Question: Not sure how to go about modelling medication taken at a point in time in a relational database. Each way I have thought of so far seems to have redundant data.
Need to be able to have a user say I took x tablets or y mg of some drug.
Currently I have a Diary table, which has a One to Many relationship with Entries. Each entry has description, date, time etc, which are all fine. But I want to be able to have the amount of medication taken.
Current thinking is to have a Drug table, which has a recursive many to many relationship with itself, so that one Drug can contain multiple other drugs, or itself may be the active ingredient.
So for the drug 'codeine' the active ingredient is 'codeine' (not actually the active ingredient, but illustrates the point)
But you also have drugs such as cocodamol, which contains codeine and paracetamol. So has to map to both the 'codeine' row and the 'paracetamol' row.
How would I be able to have a user with a diary, add an entry to say:
I took 2 cocodamol of 30mg codeine and 500mg paracetamol strength?
As a raw data structure it would be something like (ignoring all database parts):
'''
{'diary':
{'entry':
{'date': '2014-11-11',
'medication': {
'cocodamol': {
'codeine': 60,
'paracetamol': 1000
}
}
}
}
'''
The reason for this being a table and not just flat text field, is
'''
a) I want to create statistics for medication taken
b) I want the drug table to stay generic so I can link information to that drug
c) Would be useful to store prescription data as well as diary entries, so a Dr has prescribed taking 2 cocodamol 30/500mg up to every four hours
'''
Which begs the question where would weight go, and how is the data modeled in general.
Have drawn up a relation diagram of what i it should be like, but i'm still unclear as to how i would have a dose of 30/500mg of cocodamol, the following should take care of any single dose, whatever the unit of measurement may be.

Would it be best to just have the input as {cocodamol: 30/500mg} then on the backend have two doses, one 30mg codeine and then one 500mg paracetamol?
This would probably mean linking Dosage to the ActiveIngredient table instead of Drug, and then using the reverse of that link to determine what the user took. So if we know they had a dose of 500mg paracetamol and 30mg codeine, which are both linked to the Drug cocodamol, we can recreate their medication taken instead of its constituent parts.
Cheers,
Brett
(there are fields missing from some of those tables, which only serve to cloud the issue (i think))
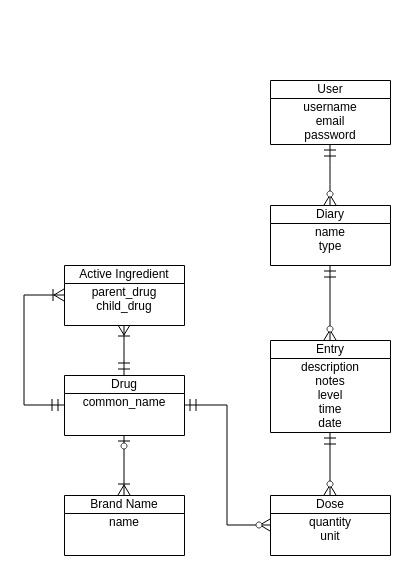
Answer: You're very close.
Forget the weight, you're veering unnecessarily from the natural data. You need an entity that describes the medication as your direct child of Entry. This includes a relation to the Brand Name (which you cannot possibly navigate to with your current model), and indicates both the drugs and the dose.
As an example, say you took a tablet of Percocet 2.5 mg/325 mg. (You can get Percocet in other doses)
There is a row in Brand Name:
'''
id: 16, name:"Percocet"
'''
There are two rows in Drug:
'''
id: 5, name:"OxyContin"
id: 12, name:"Acetaminophen"
'''
There are three rows in Medication:
'''
id:20, name:"Percocet 2.5 mg/325 mg", brand_name_id: 16
id:21, name:"Percocet 5 mg/325 mg", brand_name_id: 16
id:22, name:"Percocet 7.5 mg/325 mg", brand_name_id: 16
'''
...each of which has two child rows in Dose:
'''
medication_id: 20, drug_id: 5, Unit:"mg", Quantity:"2.5"
medication_id: 20, drug_id: 12, Unit:"mg", Quantity:"325"
medication_id: 21, drug_id: 5, Unit:"mg", Quantity:"5"
medication_id: 21, drug_id: 12, Unit:"mg", Quantity:"325"
medication_id: 22, drug_id: 5, Unit:"mg", Quantity:"7.5"
medication_id: 22, drug_id: 12, Unit:"mg", Quantity:"325"
'''
So now your Entry row is simply:
'''
medication_id: 20 (plus date, time, notes, etc.)
'''
I'd mess with the names a little, too.